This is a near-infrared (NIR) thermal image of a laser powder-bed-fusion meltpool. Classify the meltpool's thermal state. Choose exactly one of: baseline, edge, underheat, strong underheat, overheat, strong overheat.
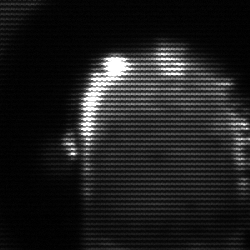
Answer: baseline